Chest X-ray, PA view. Patient: 72 years old, sex M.
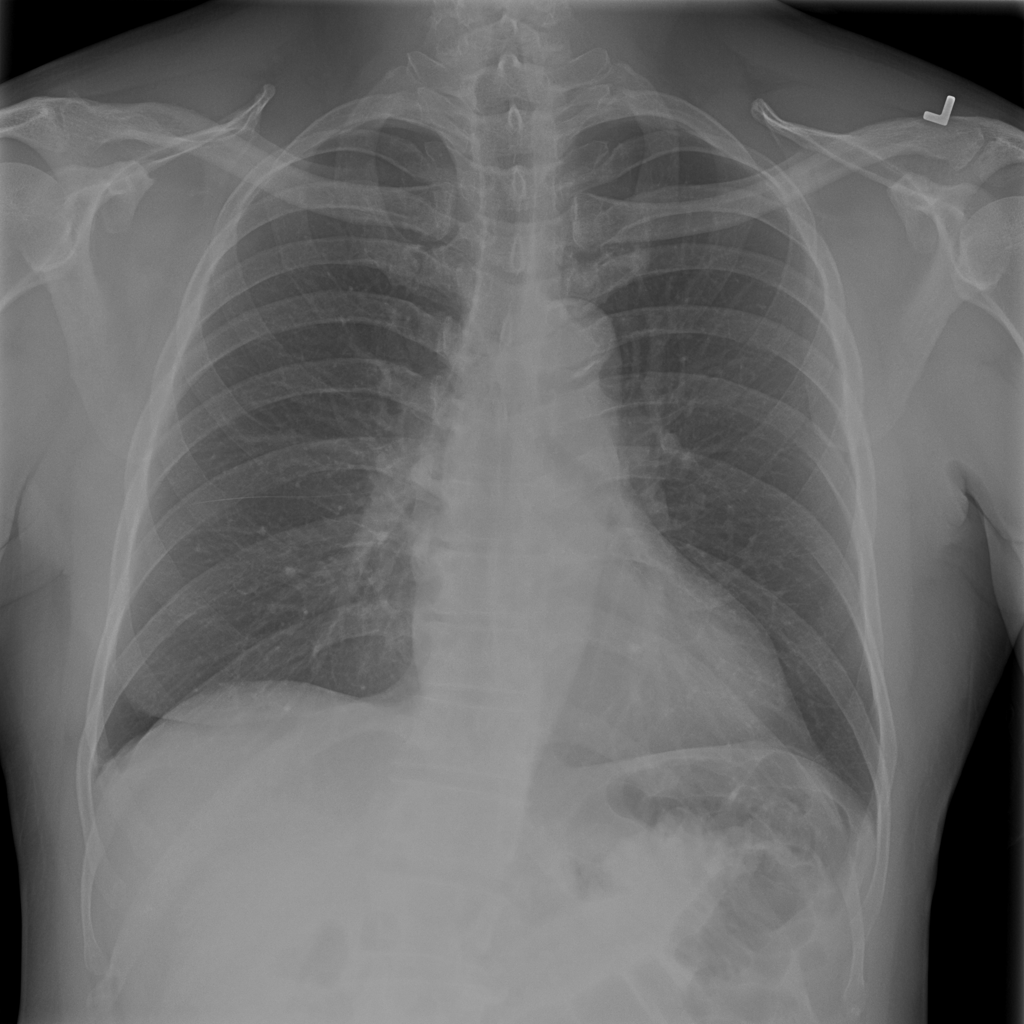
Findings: No Finding